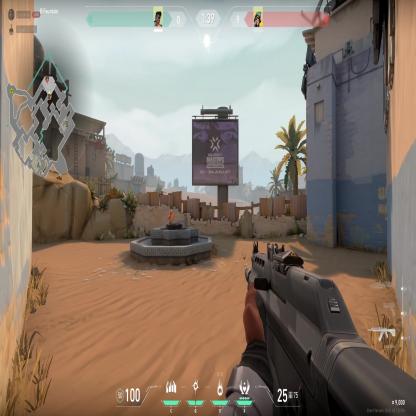
Label: enemy